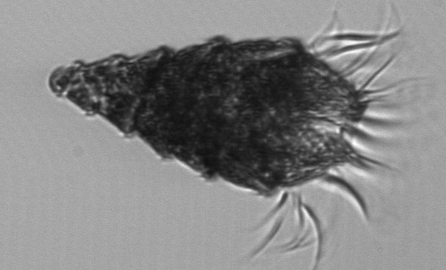
Label: Laboea_strobila